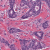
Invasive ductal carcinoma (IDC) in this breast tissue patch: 1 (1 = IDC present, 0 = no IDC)